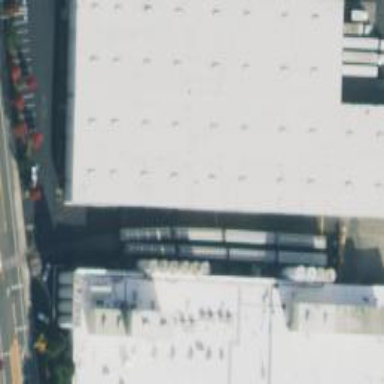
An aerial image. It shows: Warehouse.